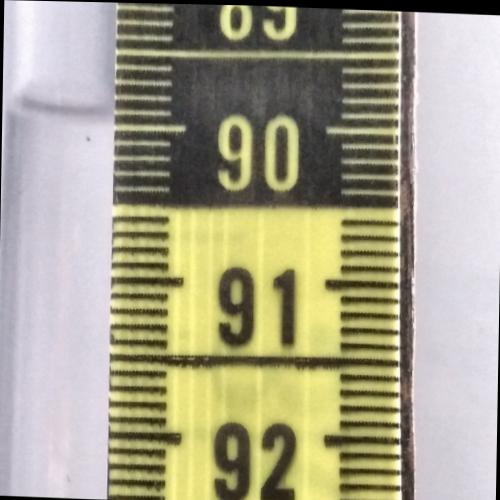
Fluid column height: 89.9 cm